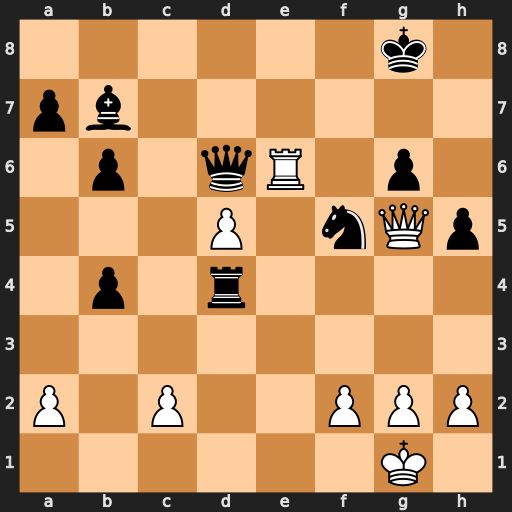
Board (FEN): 6k1/pb6/1p1qR1p1/3P1nQp/1p1r4/8/P1P2PPP/6K1
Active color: w
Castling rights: -
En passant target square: -
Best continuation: Qxg6+ Ng7 Re8+ Qf8 Rxf8+ Kxf8 Qf6+ Kg8 Qxd4